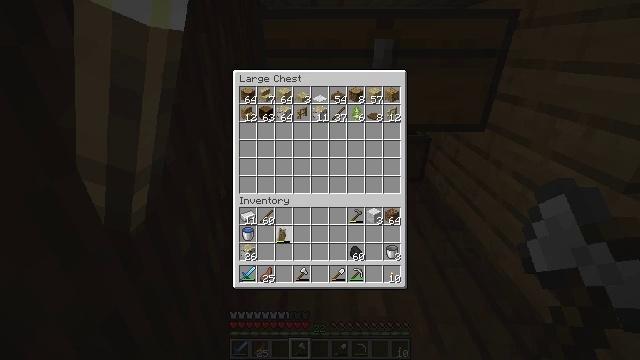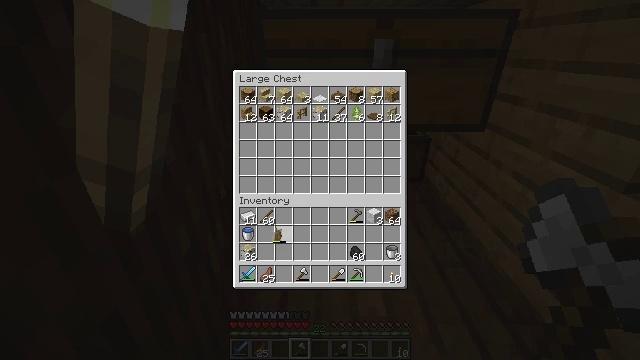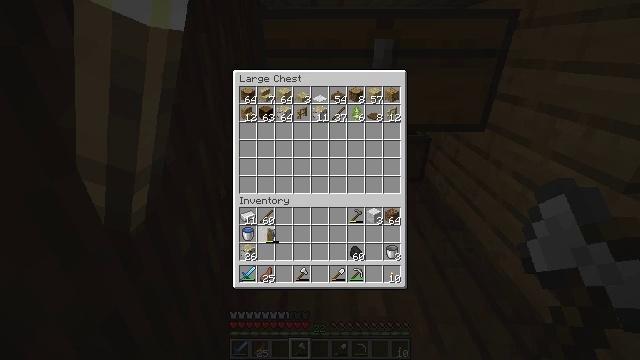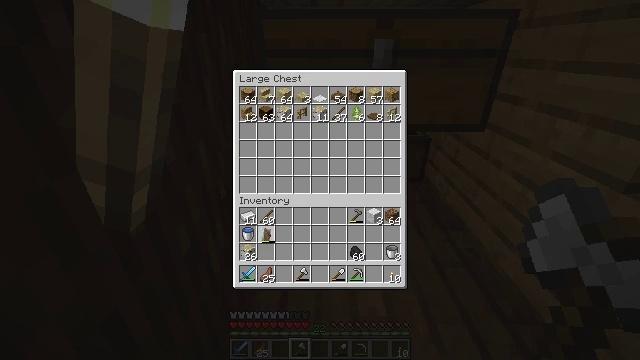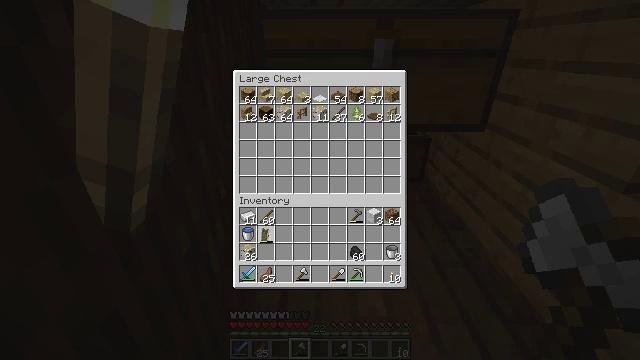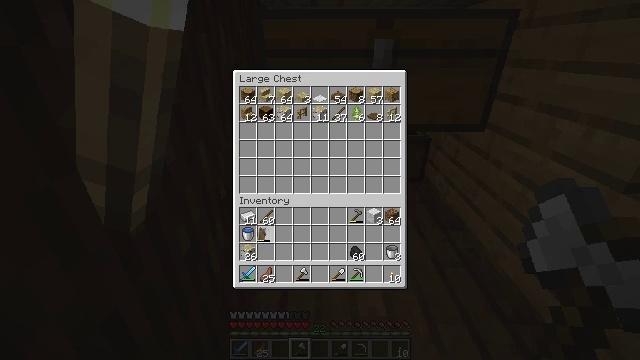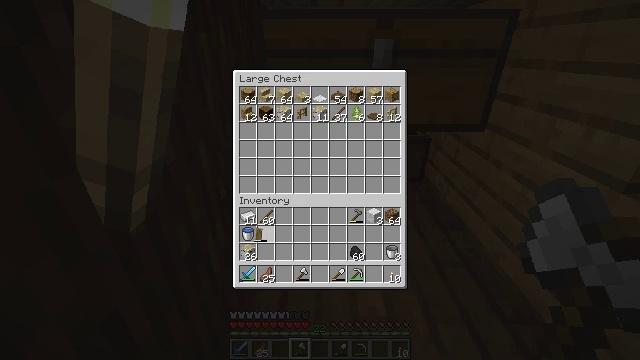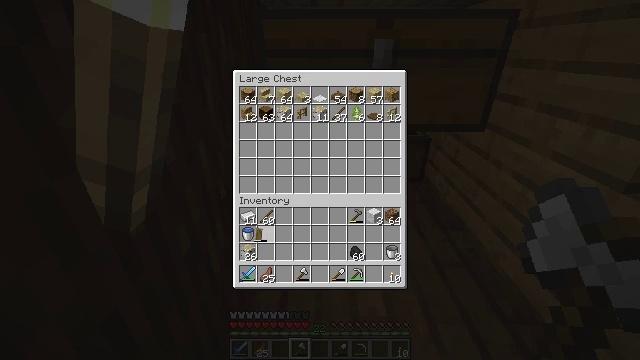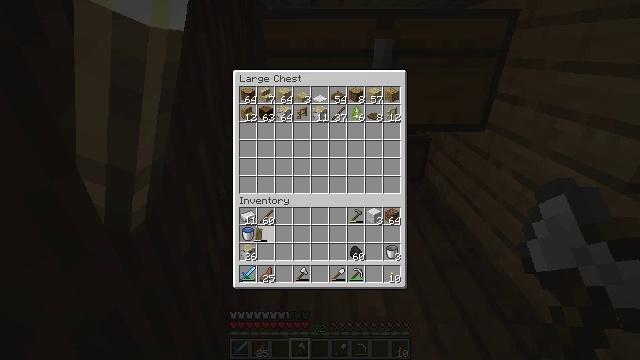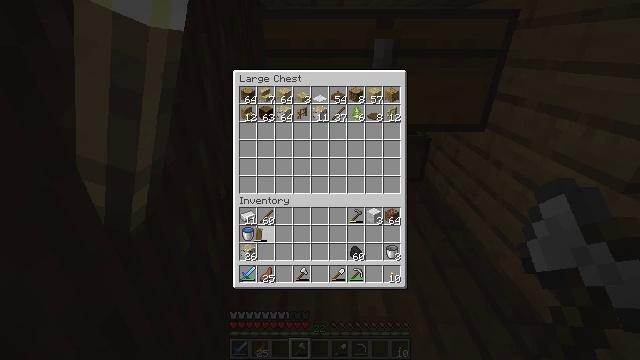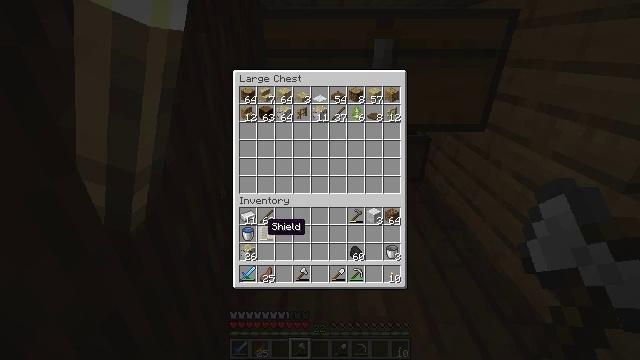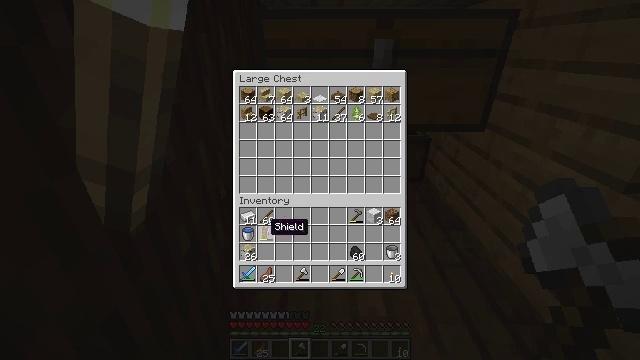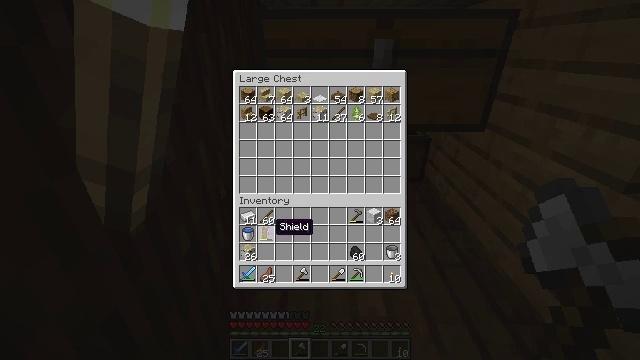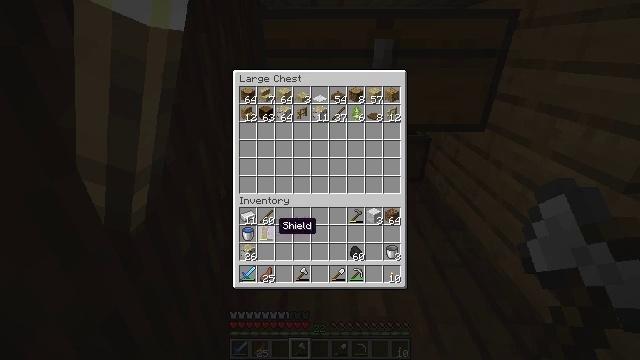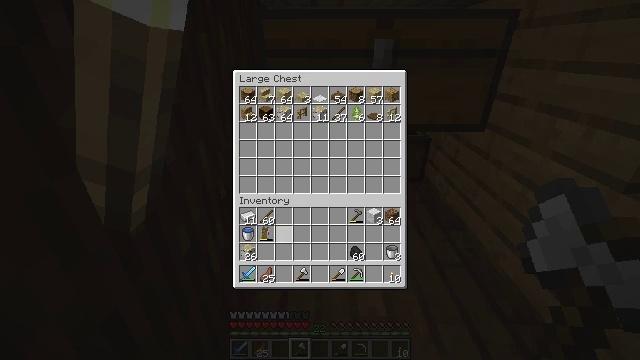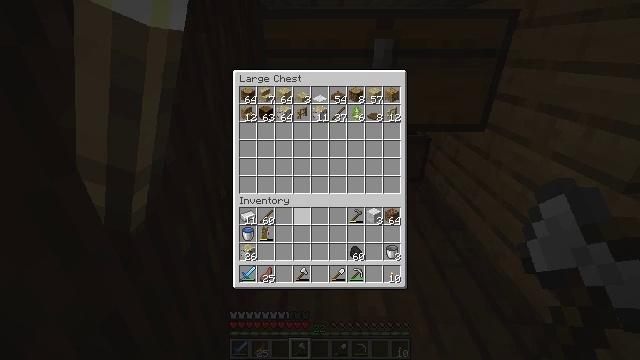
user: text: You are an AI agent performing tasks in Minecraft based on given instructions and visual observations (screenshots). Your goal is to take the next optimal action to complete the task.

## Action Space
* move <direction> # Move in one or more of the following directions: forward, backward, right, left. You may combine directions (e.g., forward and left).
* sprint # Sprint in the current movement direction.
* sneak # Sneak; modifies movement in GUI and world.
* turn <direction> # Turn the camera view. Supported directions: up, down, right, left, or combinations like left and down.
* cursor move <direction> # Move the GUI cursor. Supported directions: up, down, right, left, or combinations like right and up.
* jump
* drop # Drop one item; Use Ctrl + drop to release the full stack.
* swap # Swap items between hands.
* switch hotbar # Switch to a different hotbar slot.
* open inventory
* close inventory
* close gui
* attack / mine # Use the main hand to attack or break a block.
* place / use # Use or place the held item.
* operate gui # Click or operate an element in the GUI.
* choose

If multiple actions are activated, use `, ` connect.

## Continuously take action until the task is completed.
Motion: motion action
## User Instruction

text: Break the nether wart block with a tool.
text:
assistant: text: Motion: no_op
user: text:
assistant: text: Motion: cursor move left
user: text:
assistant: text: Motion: no_op
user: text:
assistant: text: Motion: no_op
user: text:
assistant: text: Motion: no_op
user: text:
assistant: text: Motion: no_op
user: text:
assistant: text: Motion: no_op
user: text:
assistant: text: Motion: operate gui
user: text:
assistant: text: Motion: operate gui
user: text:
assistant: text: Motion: no_op
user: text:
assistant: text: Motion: no_op
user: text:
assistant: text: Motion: no_op
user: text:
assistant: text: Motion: no_op
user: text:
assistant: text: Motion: cursor move right
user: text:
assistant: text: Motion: cursor move right
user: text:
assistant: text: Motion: cursor move right
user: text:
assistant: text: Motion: no_op
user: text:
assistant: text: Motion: no_op
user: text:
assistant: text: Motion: no_op
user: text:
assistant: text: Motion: cursor move right
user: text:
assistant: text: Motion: no_op
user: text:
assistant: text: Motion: sneak
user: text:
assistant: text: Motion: sneak
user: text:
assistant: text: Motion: sneak
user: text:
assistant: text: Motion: sneak
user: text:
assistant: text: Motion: sneak
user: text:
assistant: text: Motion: sneak
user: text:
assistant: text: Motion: sneak
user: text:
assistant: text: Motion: sneak
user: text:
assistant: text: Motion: no_op